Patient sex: M
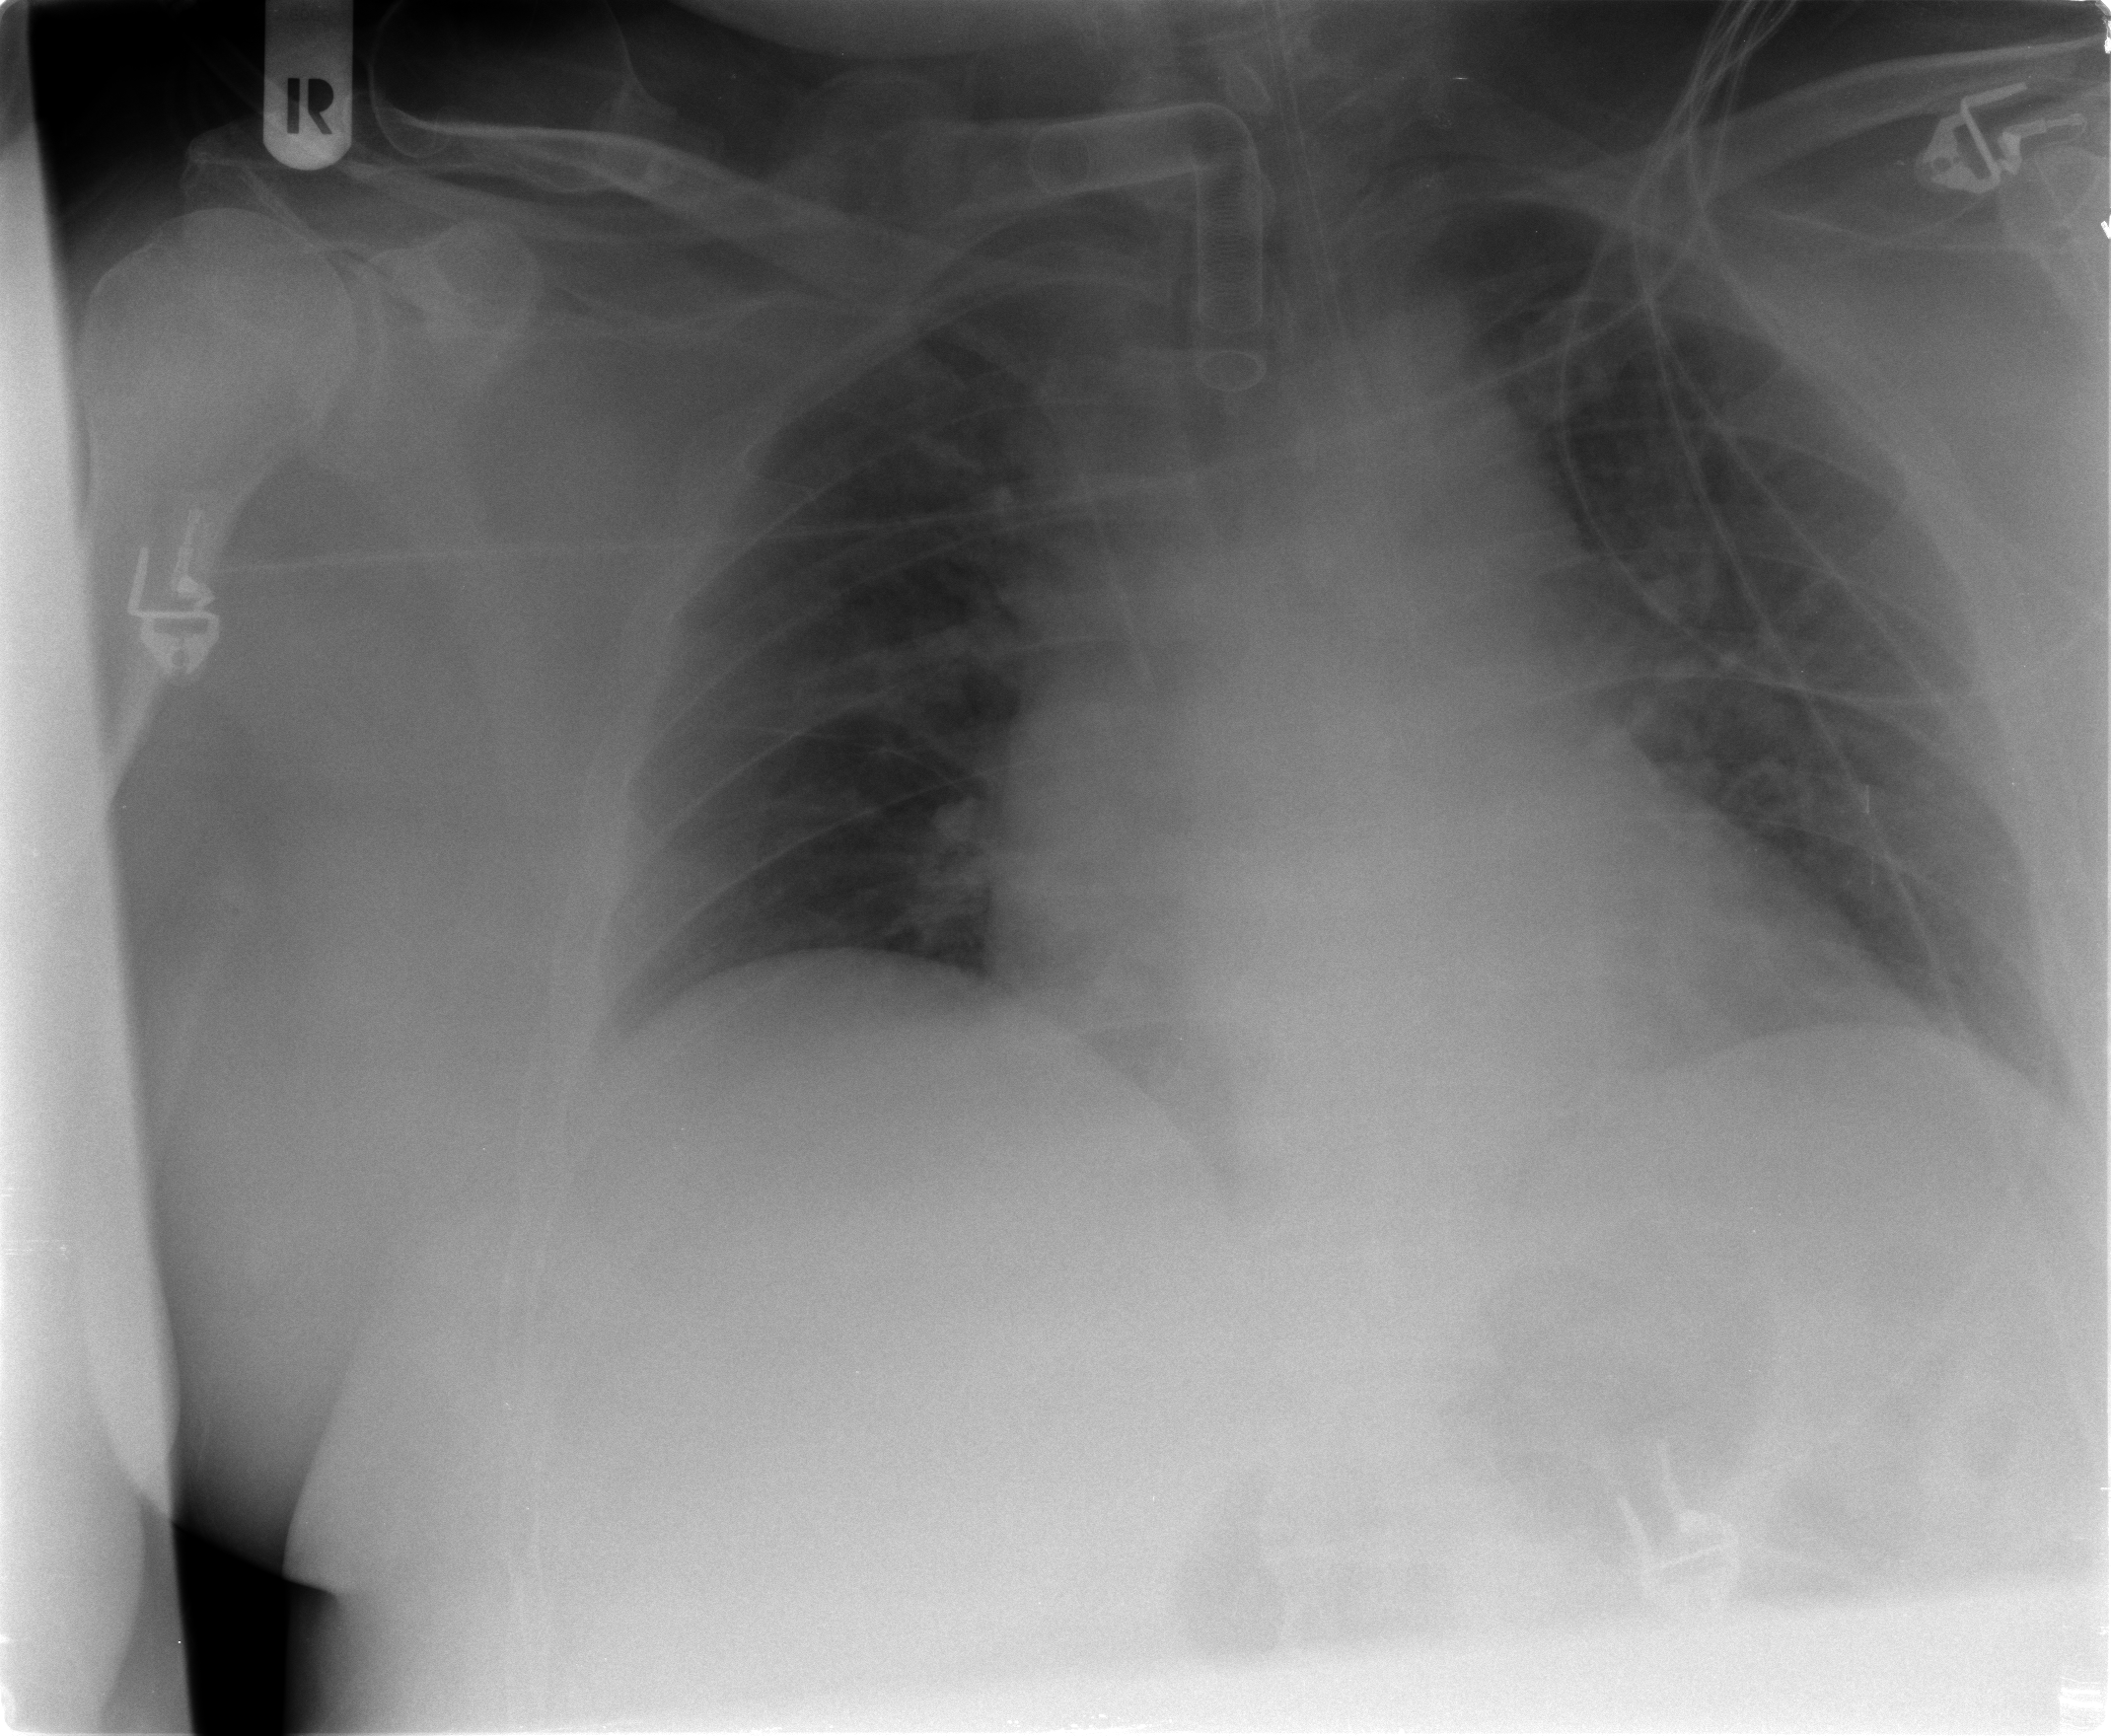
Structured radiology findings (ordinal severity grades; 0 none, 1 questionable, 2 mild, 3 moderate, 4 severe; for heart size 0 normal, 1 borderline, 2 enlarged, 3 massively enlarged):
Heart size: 2
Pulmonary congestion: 3
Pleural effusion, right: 1
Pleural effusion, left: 0
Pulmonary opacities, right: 0
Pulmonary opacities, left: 1
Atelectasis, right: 0
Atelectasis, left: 1